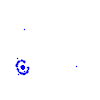
Particle: pion